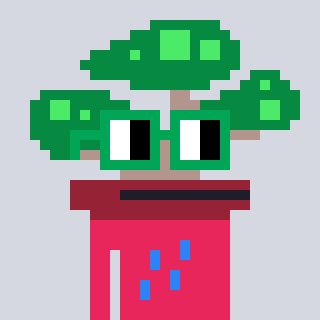
a pixel art character with square green glasses, a bonsai-shaped head and a redpinkish-colored body on a cool background